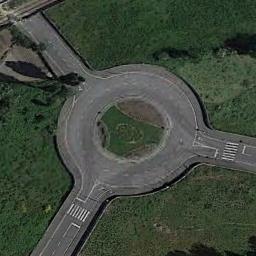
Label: roundabout